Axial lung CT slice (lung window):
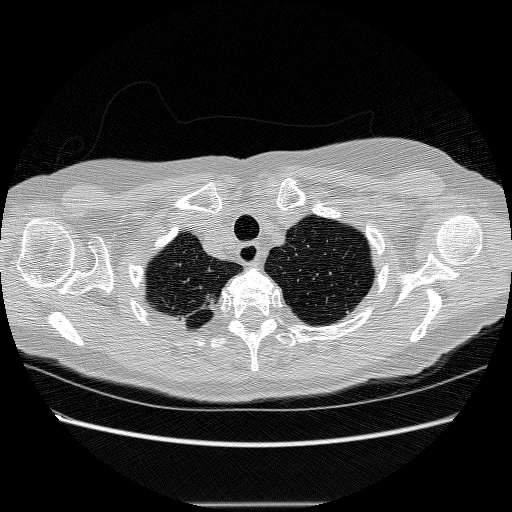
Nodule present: no